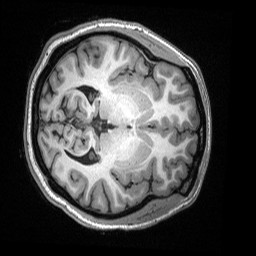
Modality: T1w
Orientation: axial
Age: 20
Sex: female